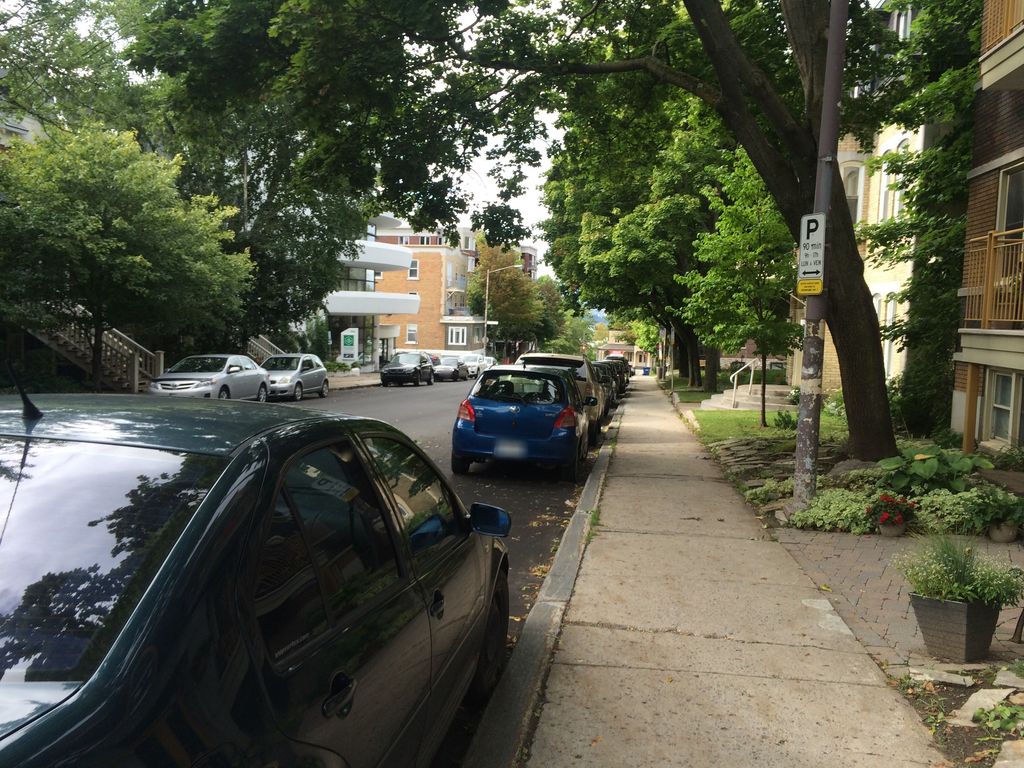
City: quebec_city